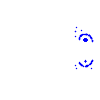
Particle: proton